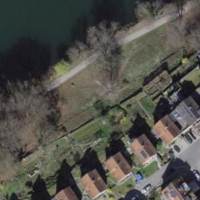
EUNIS habitat code: 55
Species observed at this site:
Phoenicurus ochruros
Prunus spinosa
Lathyrus pratensis
Stachys palustris
Filipendula ulmaria